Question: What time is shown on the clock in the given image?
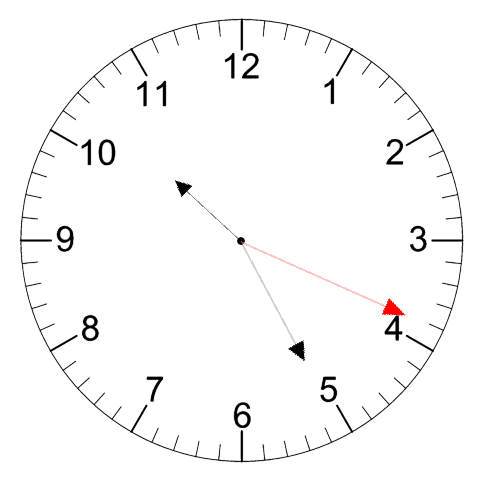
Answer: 10:25:19